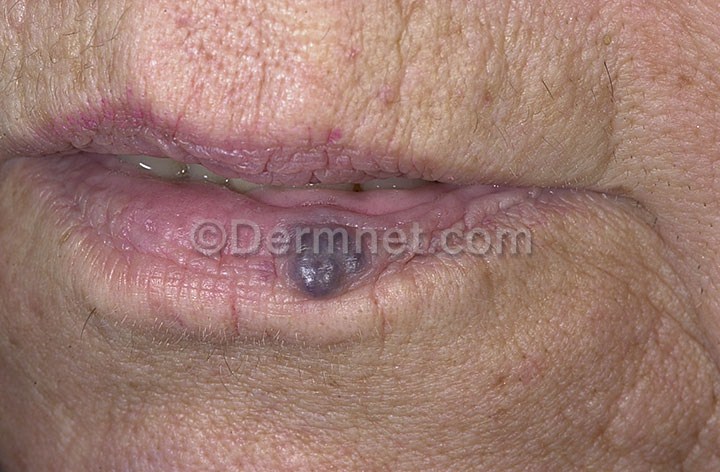
Disease: Vascular Tumors